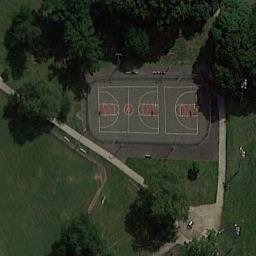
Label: basketball_court